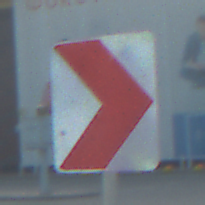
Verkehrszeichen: RichtungstafelnInKurvenKleinLinks
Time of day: MorningAfternoon
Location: Outdoor (Suburban)
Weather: PartlyCloudy
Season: NotSpecified
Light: Natural